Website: lowes
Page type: review-order
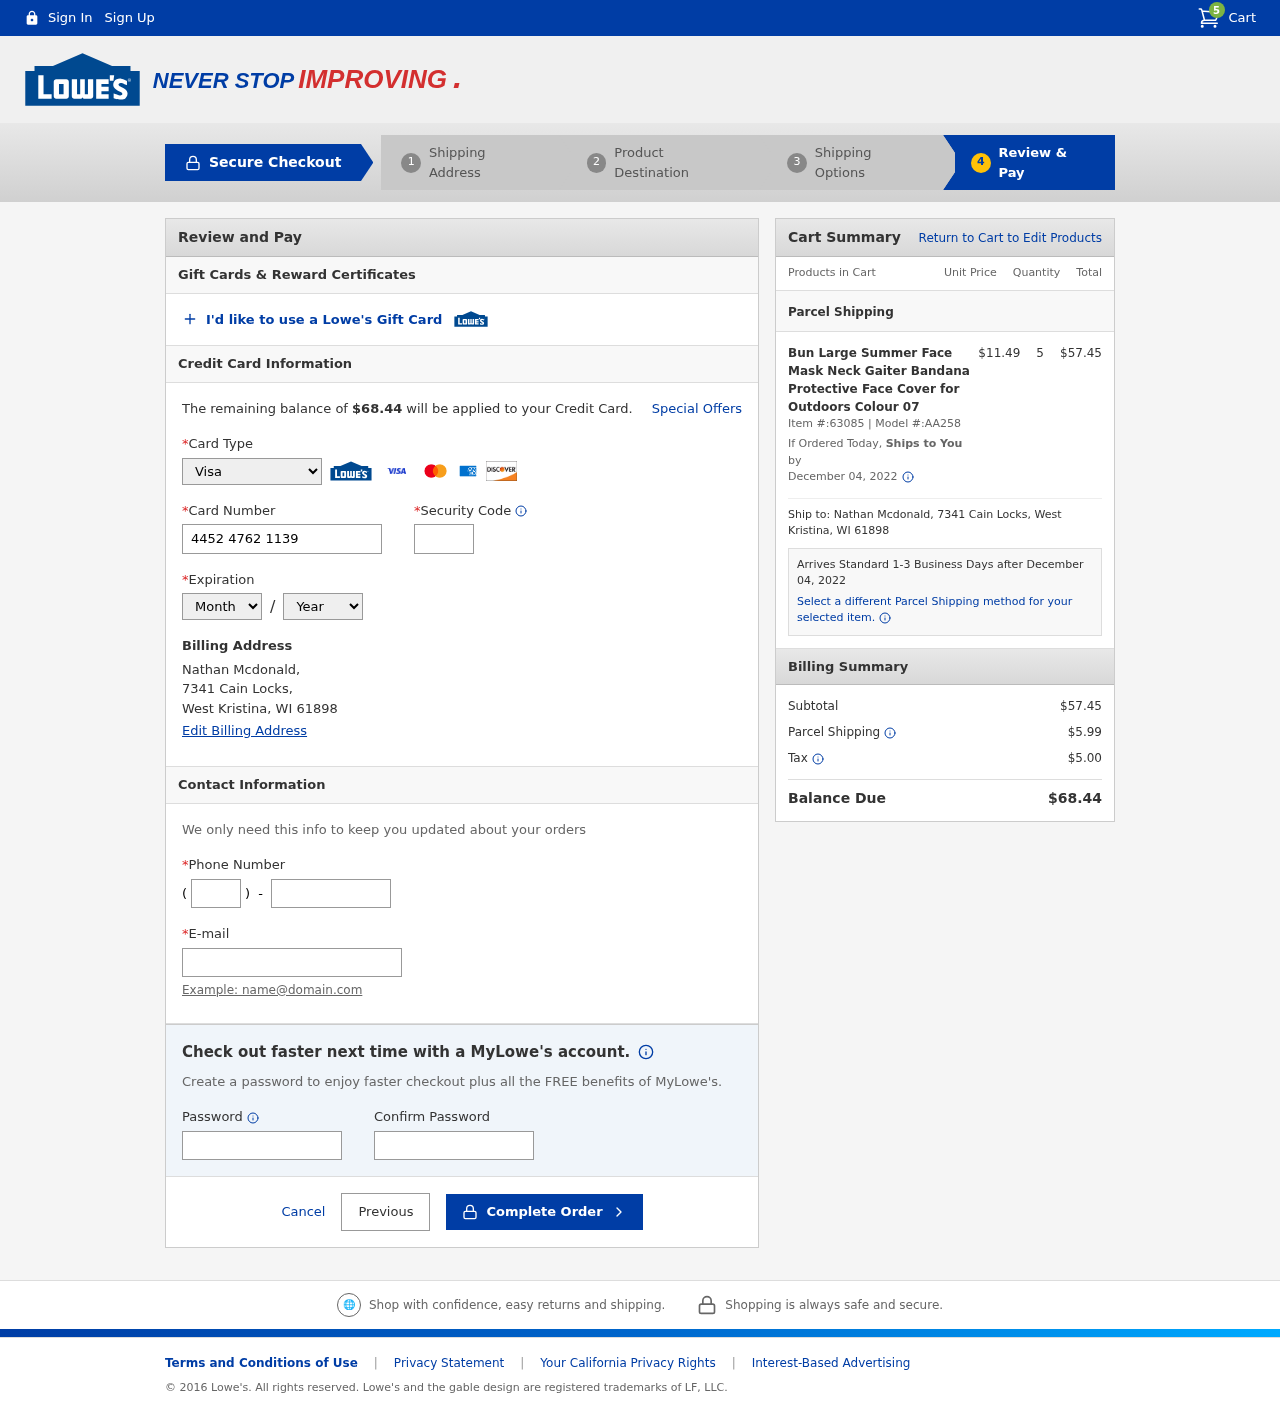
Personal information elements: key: PII_CARD_CVV
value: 033
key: PII_CARD_EXPIRY_MONTH
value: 02
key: PII_CARD_EXPIRY_YEAR
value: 27
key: PII_CARD_NUMBER
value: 4452 4762 1139 0247
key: PII_CARD_TYPE
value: Visa
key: PII_CITY
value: West Kristina
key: PII_EMAIL
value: nathan.mcdonald@gmail.com
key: PII_FULLNAME
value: Nathan Mcdonald,
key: PII_PHONE
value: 8317982806
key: PII_PHONE_AREA
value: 831
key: PII_POSTCODE
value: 61898
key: PII_STATE_ABBR
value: WI
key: PII_STREET
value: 7341 Cain Locks
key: PII_STREET
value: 7341 Cain Locks,
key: PII_FULLNAME2
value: Nathan Mcdonald
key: PII_POSTCODE_FULL
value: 61898
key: PII_CITY_STATE
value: West Kristina, WI
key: PII_CITY_STATE_ZIP
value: West Kristina, WI 61898
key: PII_POSTCODE_NUMERIC
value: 61898
Product elements: key: PRODUCT1_NAME
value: Bun Large Summer Face Mask Neck Gaiter Bandana Protective Face Cover for Outdoors Colour 07
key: PRODUCT1_PRICE
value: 11.49
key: PRODUCT1_QUANTITY
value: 5
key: PRODUCT1_ITEM_NUMBER
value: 63085
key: PRODUCT1_MODEL_NUMBER
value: AA258
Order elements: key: ORDER_NUM_ITEMS
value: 5
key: ORDER_TOTAL
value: $68.44
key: ORDER_SHIPPING_DATE
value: December 04, 2022
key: ORDER_SUBTOTAL
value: $57.45
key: ORDER_SHIPPING_DATE2
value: December 04, 2022
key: ORDER_SUBTOTAL2
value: $57.45
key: ORDER_SHIPPING_COST
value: $5.99
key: ORDER_TAX
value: $5.00